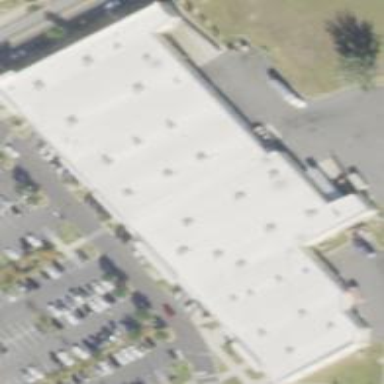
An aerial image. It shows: Retail building.